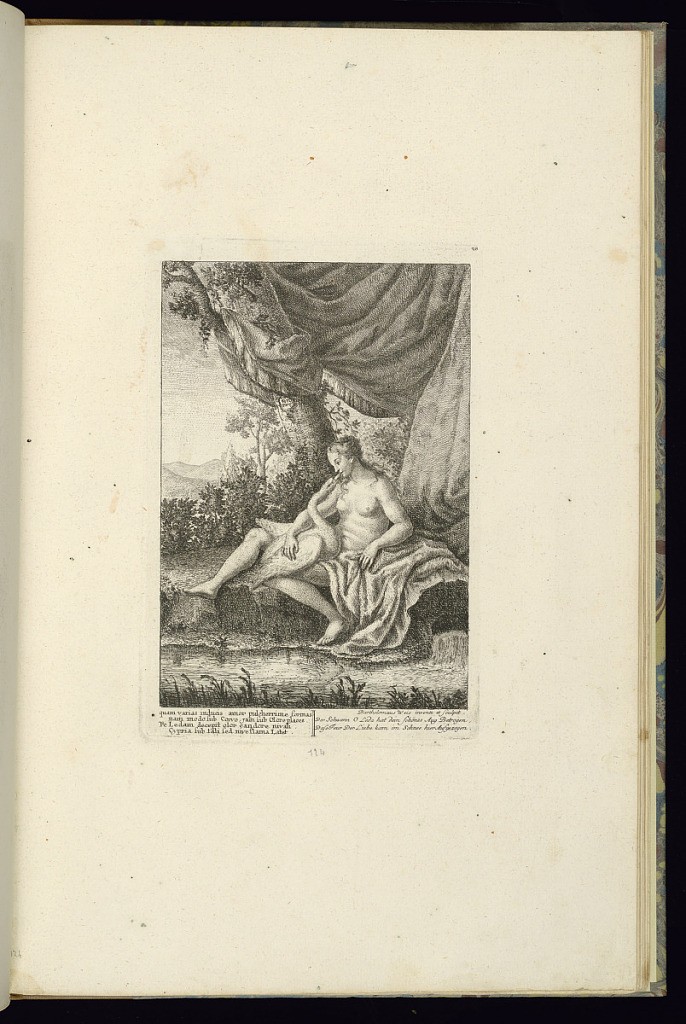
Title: Leda and the Swan
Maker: Bartholomäus Ignaz Weiss, German, c. 1740–1814
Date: mid- 18th century
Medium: Etching and engraving on off-white laid paper
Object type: Print
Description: Scene from mythology of the woman Leda, here depicted nude, seduced by Zeus disguised as a swan. The plate is signed.